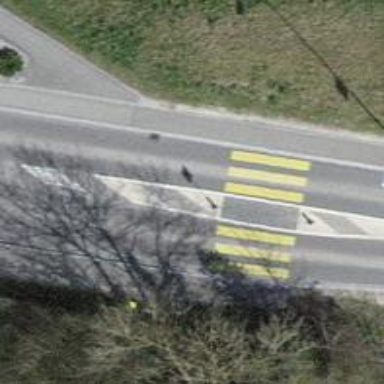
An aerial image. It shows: Bus stop equipped with public transport stop position.